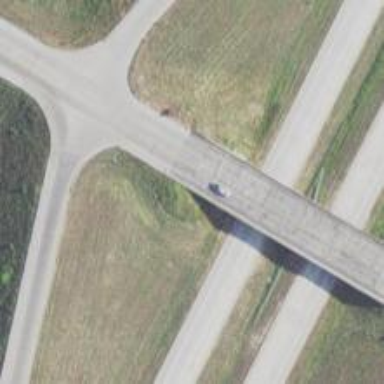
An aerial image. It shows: Viaduct bridge over secondary road.